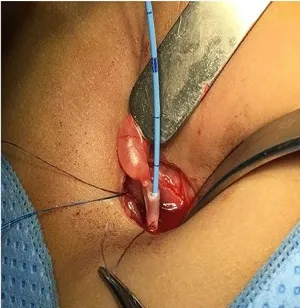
Intra operative images in this patient. (B) A transverse 2 mm ureterotomy just distal to the size discrepancy point, showing no free flow of urine.
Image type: medical_photograph (other_medical_photograph)